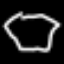
Label: octagon